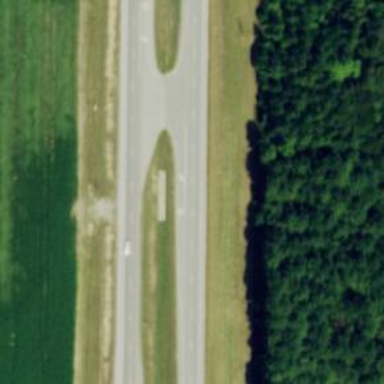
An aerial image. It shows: Asphalt trunk highway route.